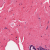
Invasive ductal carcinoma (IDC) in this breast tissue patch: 0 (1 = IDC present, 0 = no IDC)